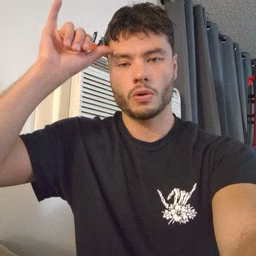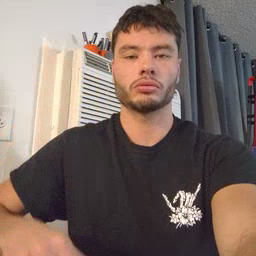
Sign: cow